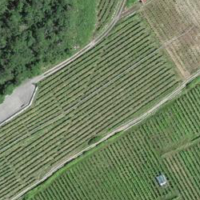
EUNIS habitat code: 40
Species observed at this site:
Cardamine hirsuta
Tortula muralis
Artemisia vulgaris
Himantoglossum hircinum
Asplenium ceterach
Lamium purpureum
Stellaria media